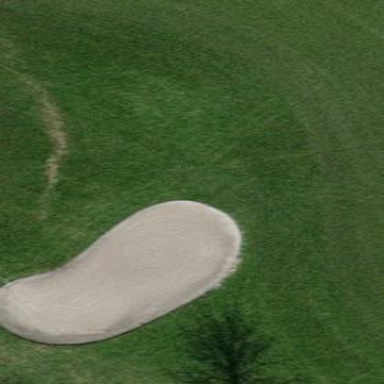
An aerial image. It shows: Sand bunker on golf course.